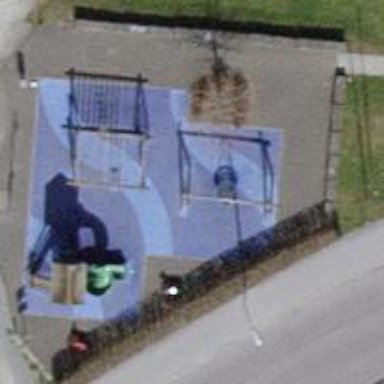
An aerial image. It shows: Playground area for leisure land.